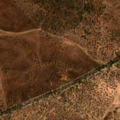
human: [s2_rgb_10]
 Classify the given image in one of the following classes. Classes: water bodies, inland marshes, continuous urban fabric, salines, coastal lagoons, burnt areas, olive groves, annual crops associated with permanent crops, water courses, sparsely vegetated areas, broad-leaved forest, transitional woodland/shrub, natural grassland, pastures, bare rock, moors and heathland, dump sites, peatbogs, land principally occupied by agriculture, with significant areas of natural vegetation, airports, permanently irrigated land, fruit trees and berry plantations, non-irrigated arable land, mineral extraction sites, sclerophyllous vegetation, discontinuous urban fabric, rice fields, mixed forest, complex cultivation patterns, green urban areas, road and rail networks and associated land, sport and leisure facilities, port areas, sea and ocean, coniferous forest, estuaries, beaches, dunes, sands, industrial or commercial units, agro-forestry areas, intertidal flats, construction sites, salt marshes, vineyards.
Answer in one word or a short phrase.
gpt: pastures, agro-forestry areas